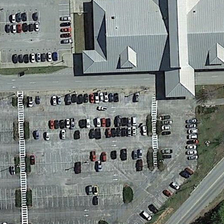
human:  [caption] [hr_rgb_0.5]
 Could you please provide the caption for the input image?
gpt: beside a road  there is a grey roof building and a parking lot with cars .

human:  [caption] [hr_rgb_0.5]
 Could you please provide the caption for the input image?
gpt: there are still plenty of vacant places in this parking lot .

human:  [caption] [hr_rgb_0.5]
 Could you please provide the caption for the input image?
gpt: beside a road  there is a grey roof building and a parking lot with cars .

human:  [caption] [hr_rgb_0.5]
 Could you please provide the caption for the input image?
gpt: the trapezoid parking lot which contains black cars is near a grey building .

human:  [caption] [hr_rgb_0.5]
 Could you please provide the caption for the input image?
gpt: many cars are in a parking lot near a building .